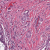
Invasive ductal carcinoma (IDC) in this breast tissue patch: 0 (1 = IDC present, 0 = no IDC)